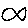
Label: fish